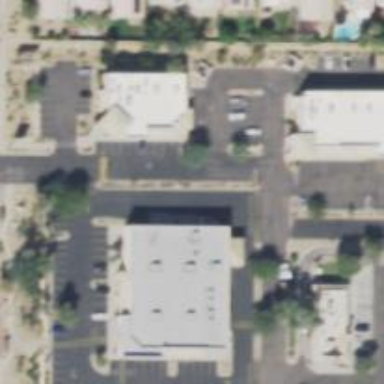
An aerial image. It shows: Pharmacy providing healthcare services.